Question: I am trying to add an animation to my application using Lottie but I get this error and I still do not know how to solve it.
'''
import UIKit
import Lottie
class ViewController: UIViewController {
@IBOutlet var animationView: AnimationView!
override func viewDidLoad() {
super.viewDidLoad()
startAnimation()
}
func startAnimation(){
animationView.setAnimation(named: "data")//error1
animationView.loopAnimation = true//error2
animationView.play()
}
}
'''
The error that comes out:
> Value of type 'AnimationView?' has no member 'setAnimation'Value of type 'AnimationView?' has no member 'loopAnimation'

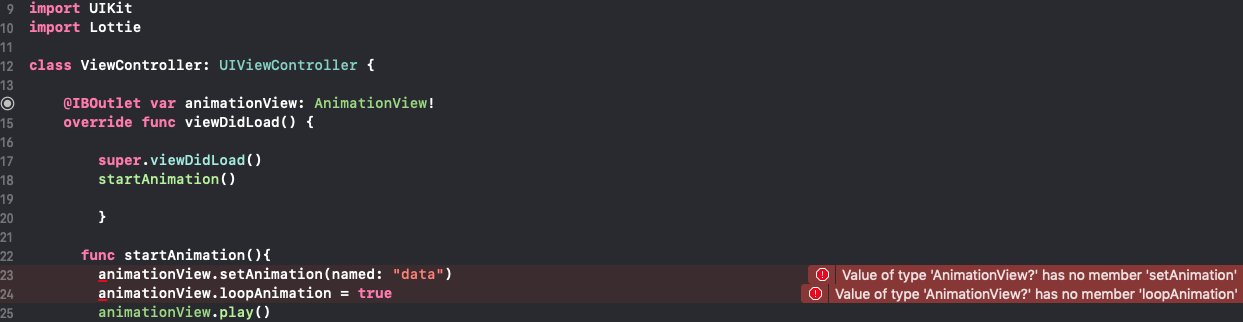
Answer: it seems you are new in swift.
this happen because the class 'AnimationView' does not have function named 'setAnimation(named:)' or variable named 'loopAnimation', you need to declare them inside 'AnimationView' class